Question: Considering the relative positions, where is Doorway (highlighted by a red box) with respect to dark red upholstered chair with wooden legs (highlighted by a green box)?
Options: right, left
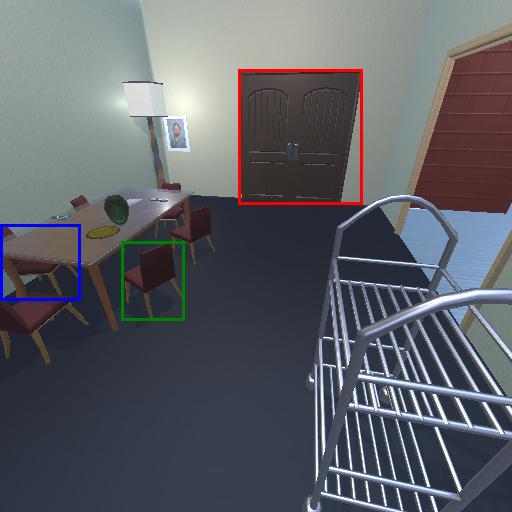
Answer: right